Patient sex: M
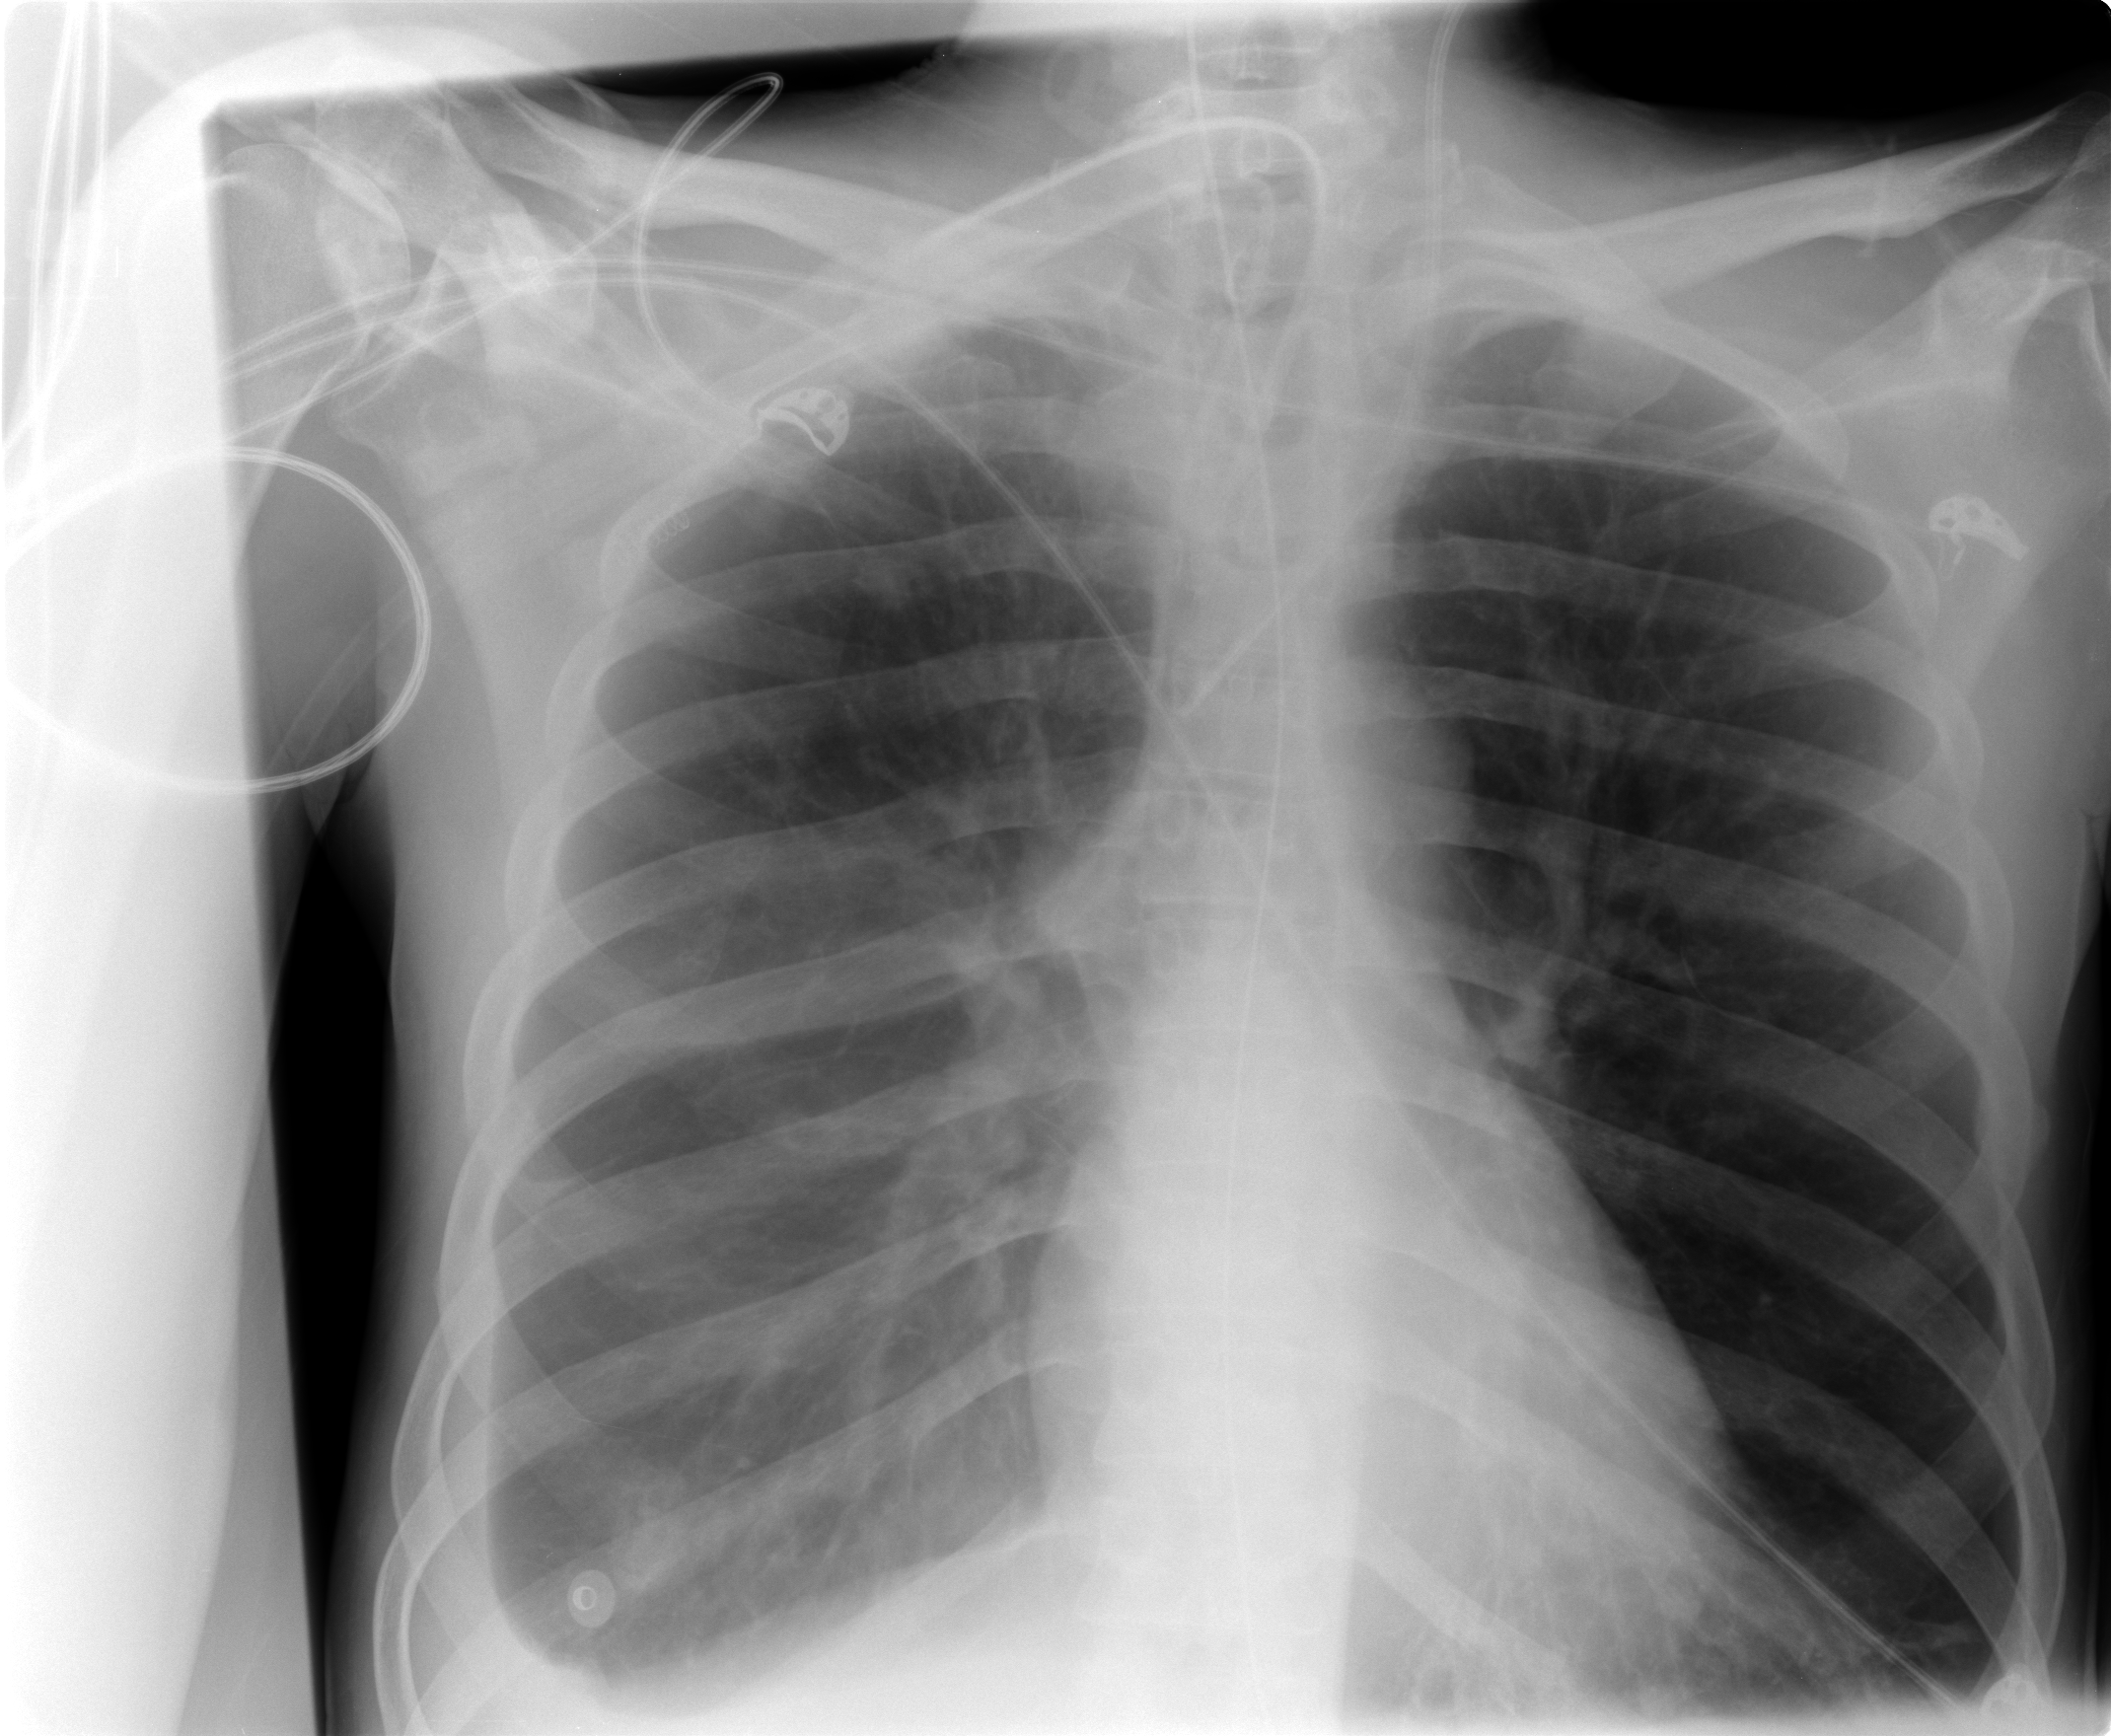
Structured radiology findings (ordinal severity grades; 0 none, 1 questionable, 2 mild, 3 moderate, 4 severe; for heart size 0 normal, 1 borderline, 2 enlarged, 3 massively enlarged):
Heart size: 0
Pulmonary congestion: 0
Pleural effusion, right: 2
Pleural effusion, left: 0
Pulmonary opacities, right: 2
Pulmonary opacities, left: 2
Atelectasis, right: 2
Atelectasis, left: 2